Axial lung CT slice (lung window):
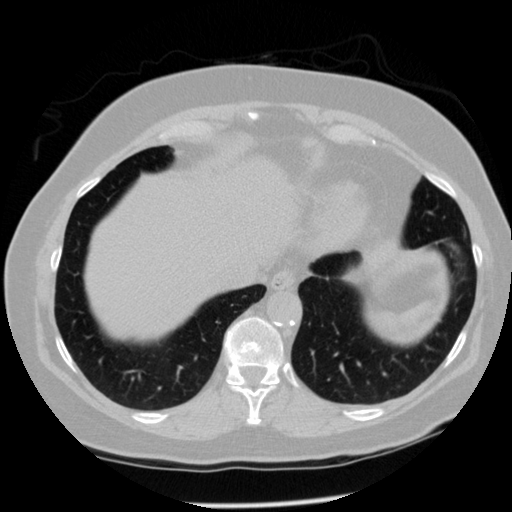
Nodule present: no